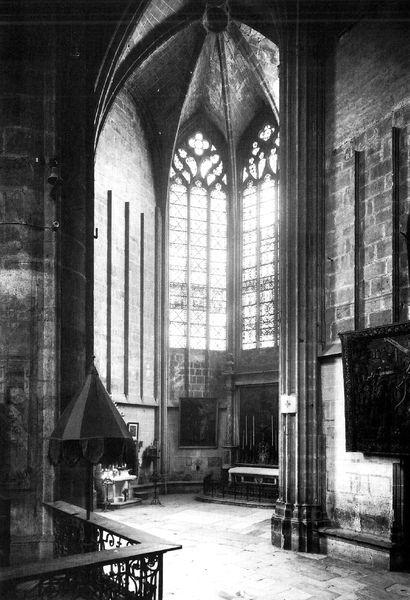
Titel: Kathedrale St-Just-et-St-Pasteur in Narbonne
Standort: Narbonne (EU - F)
Schlagwörter: dunkel, gemälde, schatten, weiß, fenster, glas, hell, licht, pfeiler, schwarz, säule, säulen, schirm, wand, architektur, rahmen, stein, steine, bild, innenraum, tischdecke, gitter, kirche, sonne, decke, gotik, bilder, düster, bogen, fußboden, bündel, mauer, bank, pilaster, kuppel, gestühl, ornamente, kerzen, geländer, foto, fotografie, bögen, eisen, gewölbe, archtektur, kloster, balustrade, rippen, altar, kathedrale, schlussstein, kerzenständer, kerzenhalter, lettner, orgel, bündelpfeiler, dienste, gotisch, rippengewölbe, spitzbogen, altarraum, apsis, kirchenraum, chor, kapelle, ballustrade, gothik, fotographie, durchbrochen, rosetten, fot, lanzettfenster, masswerk, basilika, lisene, strebewerk, gotteshaus, sakralarchitektur, vierpass, rippe, neugotik, strebepfeiler, kirchenfenster, masswerkfenster, malereien, sterngewölbe, gewölberippen, kloser, schlusstein, seitenaltar, altear, jochbogen, che, kirchenbanck, schmiedesisen, nonnenkopf